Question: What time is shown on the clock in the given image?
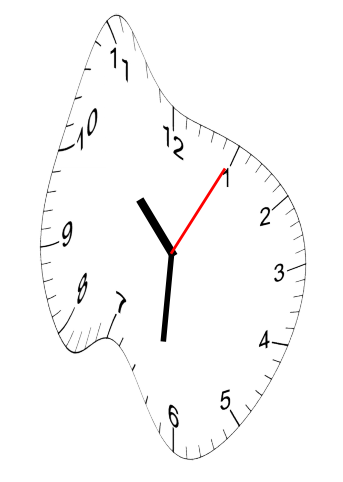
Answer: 10:31:05